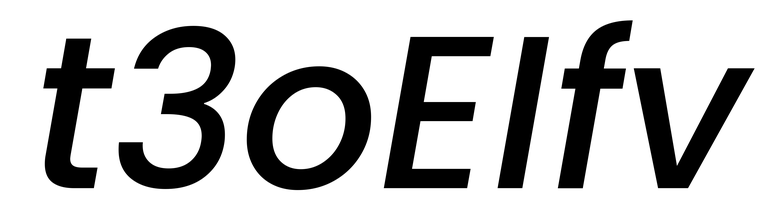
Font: Poppins-MediumItalic